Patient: sex F, age 65
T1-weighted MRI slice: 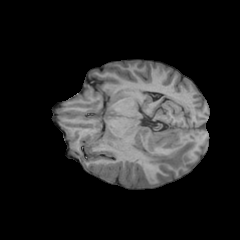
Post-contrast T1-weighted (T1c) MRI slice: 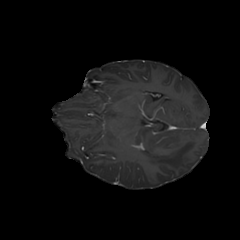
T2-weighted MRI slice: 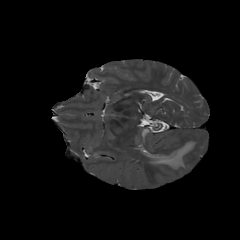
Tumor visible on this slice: yes
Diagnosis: Glioblastoma, IDH-wildtype
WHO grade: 4